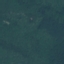
Land use / land cover: Forest